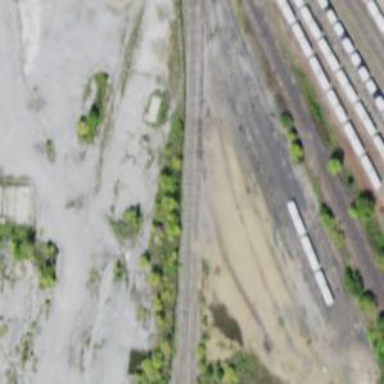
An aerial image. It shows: Disused railway spur line.